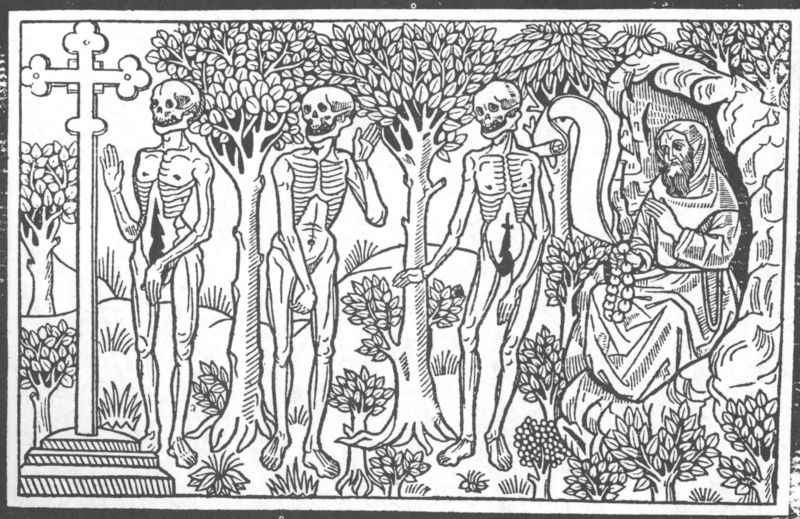
Titel: Miroer salutair pour toutes gens (Danse macabre hystoriee. Danse macabre des femmes)
Schlagwörter: blätter, mann, wolken, bäume, zeichnung, schädel, tot, hände, thron, kreuz, druck, leichen, tote, friedhof, prister, grab, priester, rosenkranz, gruß, skelette, totentanz, skeleete